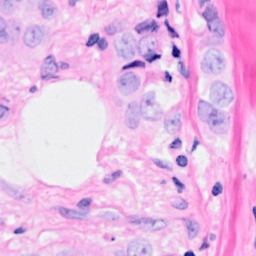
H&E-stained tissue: Breast